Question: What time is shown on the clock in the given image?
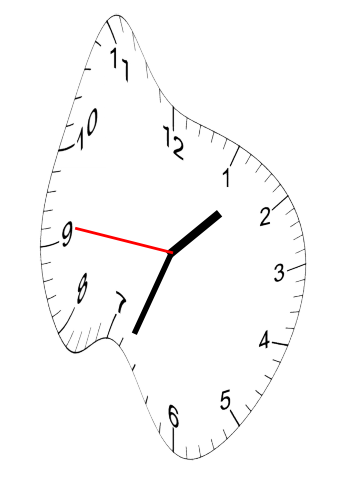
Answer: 01:33:46